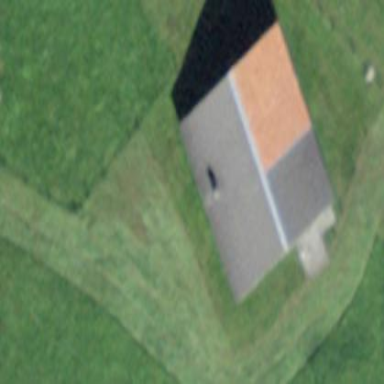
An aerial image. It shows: Cabin.